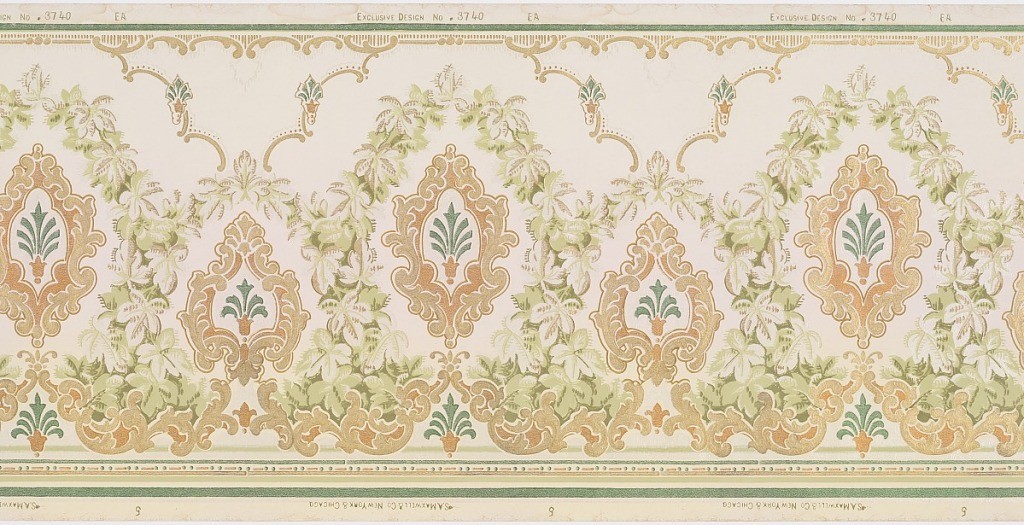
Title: Frieze
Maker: Maxwell & Co., S.A., Chicago, Illinois, USA
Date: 1905–1915
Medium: Machine-printed paper, textured, liquid mica
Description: Two alternating medallions enclosed within a foliate framework band of beading at the bottom; printed in green, metallic green, metallic gold, metallic copper on a light green background (shading green to pink to green)